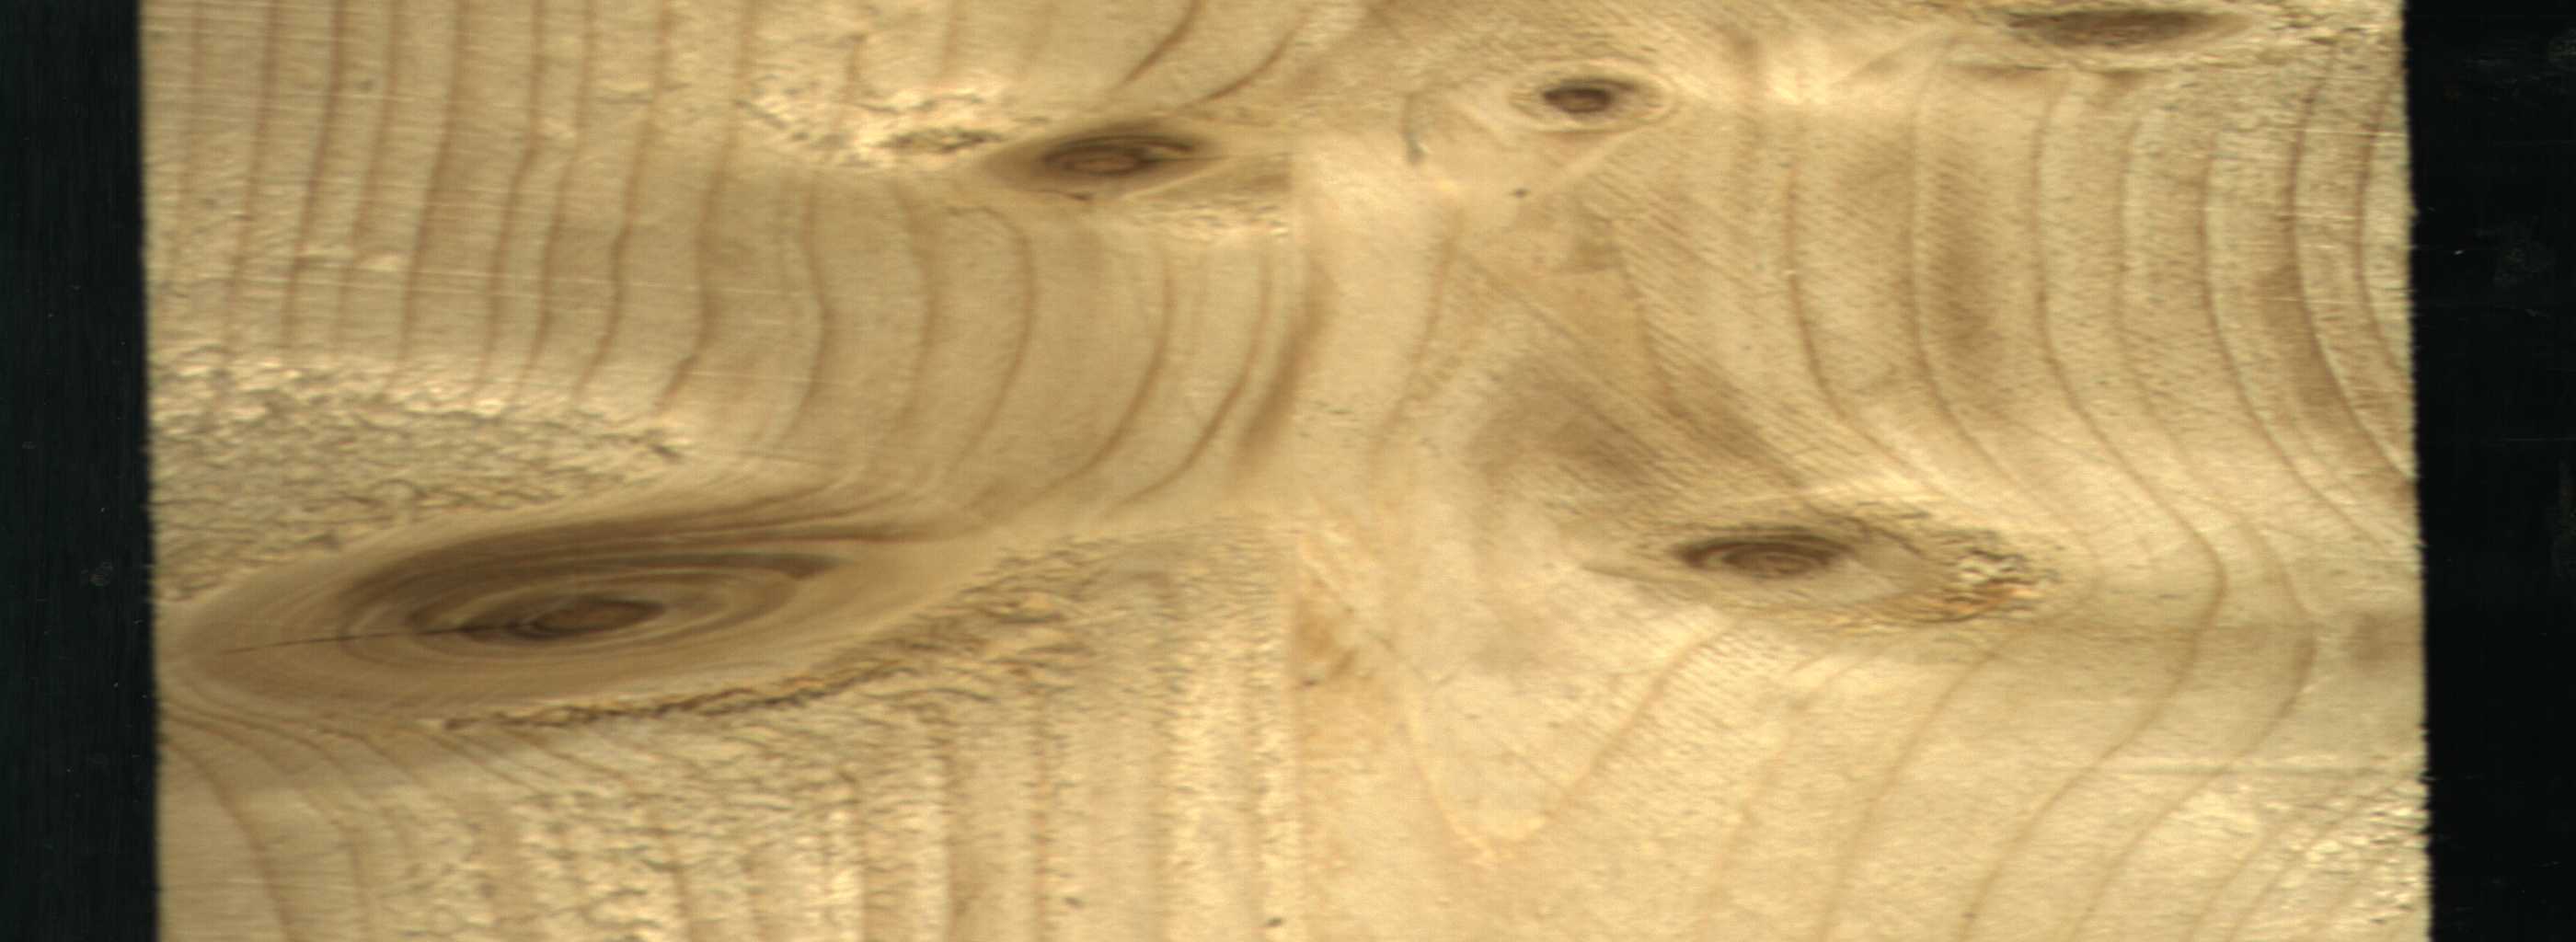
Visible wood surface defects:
knot_with_crack
Live_Knot
Live_Knot
Live_Knot
Live_Knot